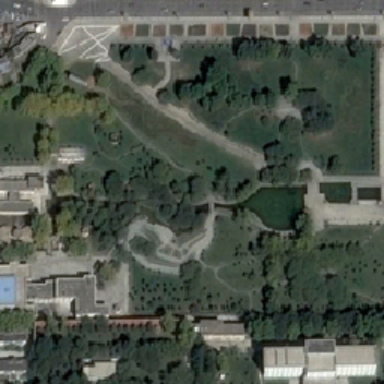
There are many trees around the white building .